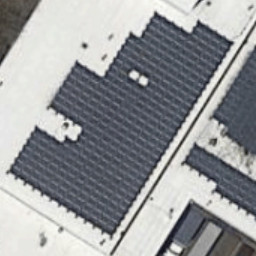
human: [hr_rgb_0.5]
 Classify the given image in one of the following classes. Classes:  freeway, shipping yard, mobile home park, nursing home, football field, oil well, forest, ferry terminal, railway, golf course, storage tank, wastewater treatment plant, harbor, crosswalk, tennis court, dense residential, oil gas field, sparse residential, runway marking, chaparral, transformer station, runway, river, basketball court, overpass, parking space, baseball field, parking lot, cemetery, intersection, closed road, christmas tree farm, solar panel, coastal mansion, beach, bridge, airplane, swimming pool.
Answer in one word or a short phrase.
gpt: solar panel